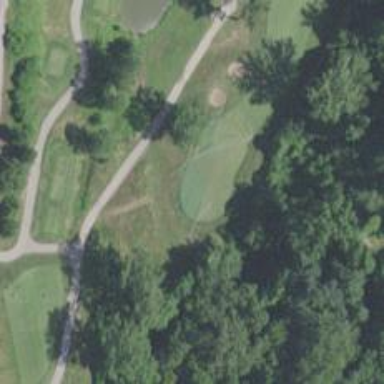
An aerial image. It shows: Golf hole.